Question: I have developed a java gui that contains two jTextField views for displaying the source and destination file paths. And , the user selects more than one file path , i would like to display previous paths in a pop-up attached to the jTextField. This is a common feature in almost all app.
Does anyone knows how this is called, in order to google how to do it?

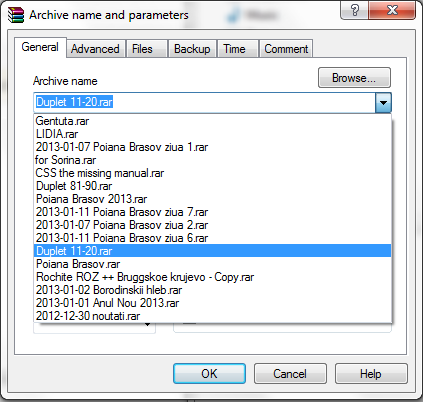
Answer: It is called editable 'JComboBox'.